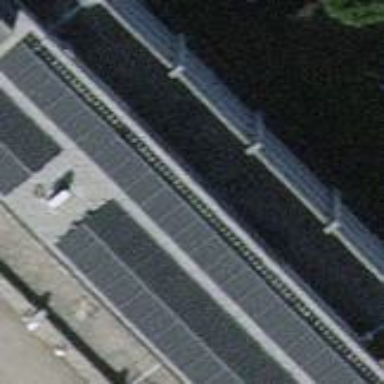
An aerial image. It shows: Solar power generator utilizing photovoltaic technology with solar photovoltaic panels.